Interaction volume radius: 5 \u00c5
Interaction volume height: 20 \u00c5
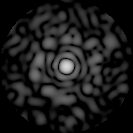
Disorder parameter: 0.8378